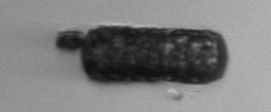
Label: Paralia_sulcata